Question: I'm trying to achive something really simple here. I just want a treeview that groups by the root item so that all the children show up under the common root.
In the example below i have 4 students and 3 coaches. However two of the students belong to the same coach. I want those two students two show up under the same root rather than creating another as its currently doing. Can anyone help with this?
Current Code:
'''
'//LOADS ALL THE DATA
TreeView2.Nodes.Clear()
Dim Connection As OleDbConnection = New OleDbConnection("Provider=Microsoft.ACE.OLEDB.12.0;Data Source=./AcademyDatabase.accdb;Persist Security Info=False;")
Dim Command As OleDbCommand = New OleDbCommand("Select DISTINCT Coach, FullName from Student ORDER BY Coach")
Command.Connection = Connection
Command.Connection.Open()
'//RUN COMMAND
Dim DataReader As OleDbDataReader = Command.ExecuteReader()
'//RUN COMMAND
Dim rows As Integer = 0
While DataReader.Read()
Dim columns As Integer
TreeView2.Nodes.Add(DataReader(0).ToString())
For columns = 1 To DataReader.FieldCount - 1
TreeView2.Nodes(rows).Nodes.Add(DataReader.Item(columns).ToString())
Next
rows += 1
End While
'''
Current Output:

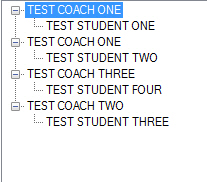
Answer: Try using a Dictionary to keep a reference of the parent nodes you are using:
'''
Dim coaches As New Dictionary(of String, TreeNode)
While DataReader.Read()
Dim coachNode As TreeNode = Nothing
If coaches.ContainsKey(DataReader(0).ToString) Then
coachNode = coaches(DataReader(0).ToString)
Else
coachNode = New TreeNode(DataReader(0).ToString)
coaches.Add(DataReader(0).ToString, coachNode)
TreeView2.Nodes.Add(coachNode)
End If
coachNode.Nodes.Add(DataReader(1).ToString)
End While
TreeView2.ExpandAll()
'''